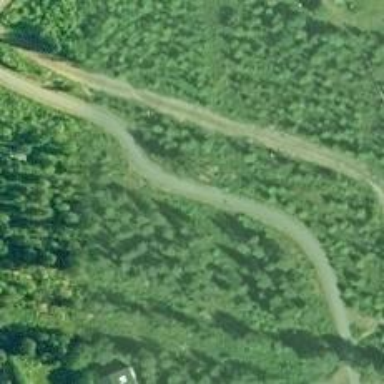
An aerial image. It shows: Asphalt cycleway.